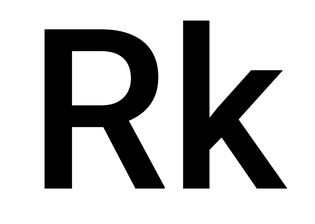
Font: Roboto_Medium